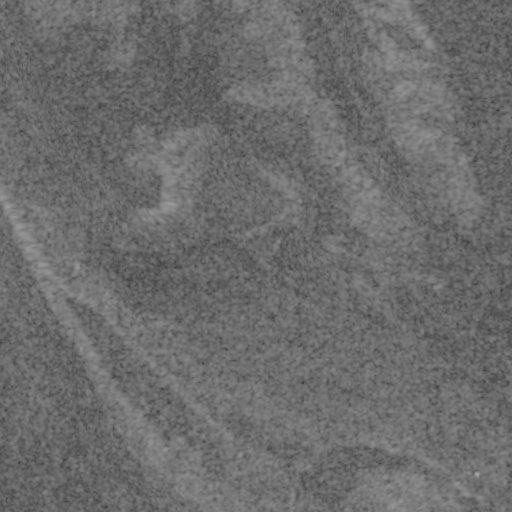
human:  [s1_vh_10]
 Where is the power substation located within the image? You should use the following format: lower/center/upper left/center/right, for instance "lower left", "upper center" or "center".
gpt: The power substation is located in the center left of the image.
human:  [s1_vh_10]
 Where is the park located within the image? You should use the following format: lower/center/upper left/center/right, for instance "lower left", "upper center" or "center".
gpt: There is no park in the image.

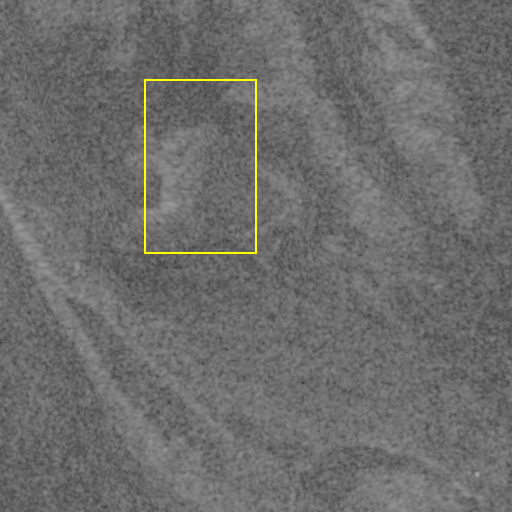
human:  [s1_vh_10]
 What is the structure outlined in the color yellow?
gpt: There is no yellow outline.
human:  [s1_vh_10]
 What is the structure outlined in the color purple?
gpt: There is no structure outlined in purple.